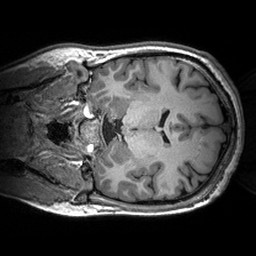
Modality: T1w
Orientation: coronal
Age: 25
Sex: male
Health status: healthy
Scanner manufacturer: siemens
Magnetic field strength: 3 T
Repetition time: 2.53 s
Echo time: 0.00288 s